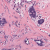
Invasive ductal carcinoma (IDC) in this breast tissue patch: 1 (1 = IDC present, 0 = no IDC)